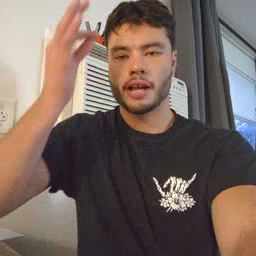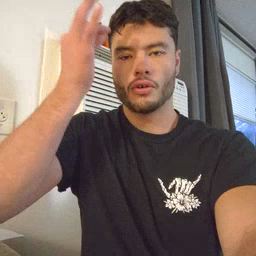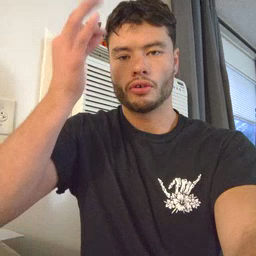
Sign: hair